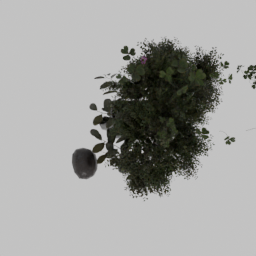
Label: nature